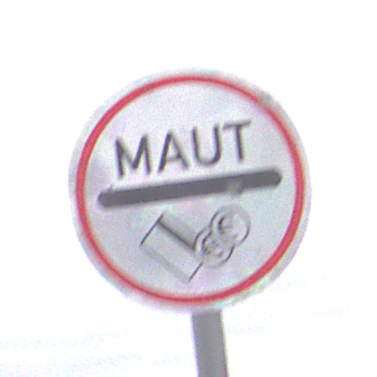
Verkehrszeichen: MautflichtigeStrecke
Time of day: Midday
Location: Outdoor (Nature)
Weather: Overcast
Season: NotSpecified
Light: Natural